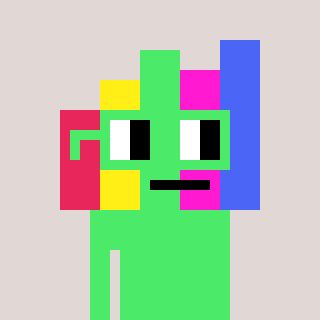
a pixel art character with square light green glasses, a bar chart-shaped head and a teal-colored body on a warm background